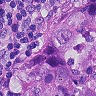
Metastatic tissue present: yes